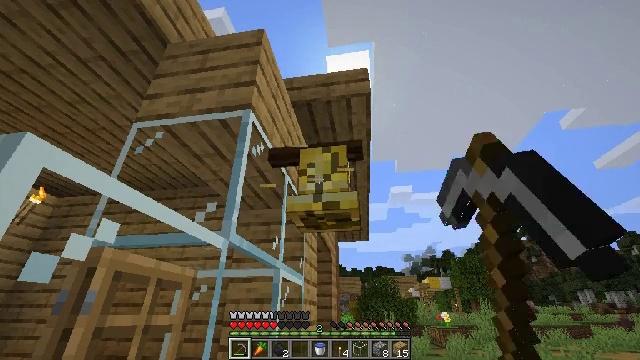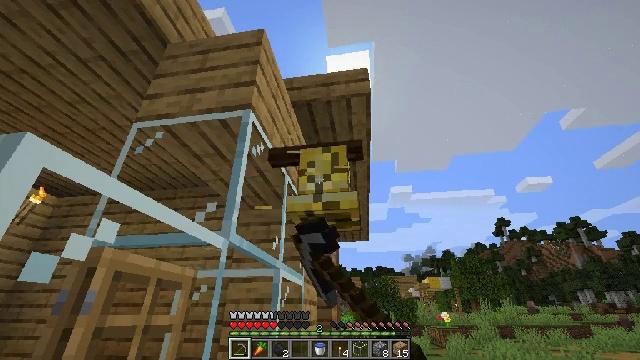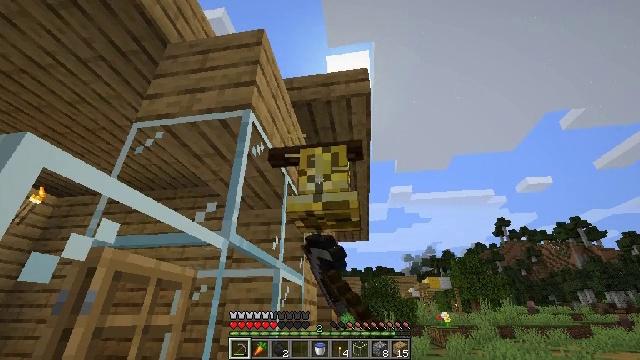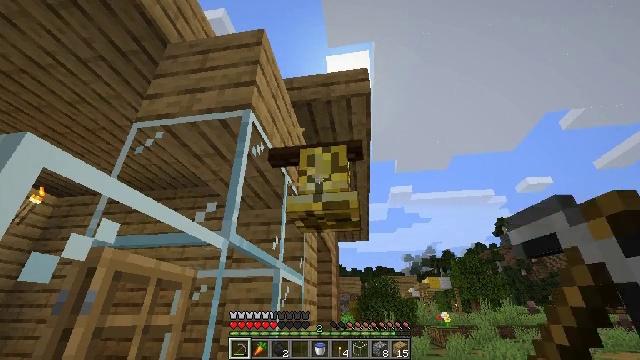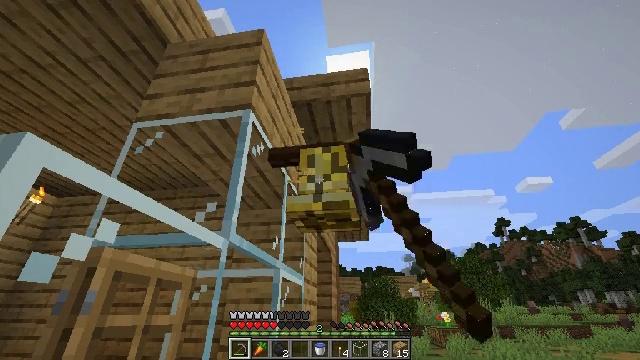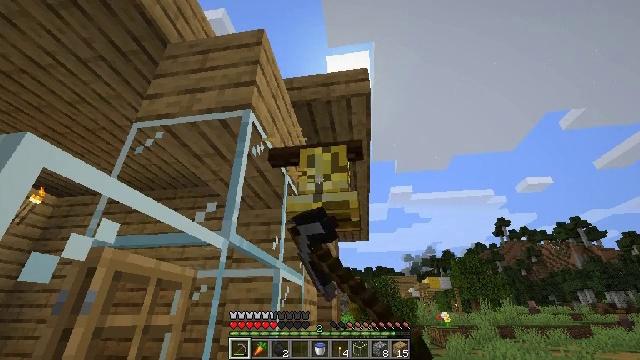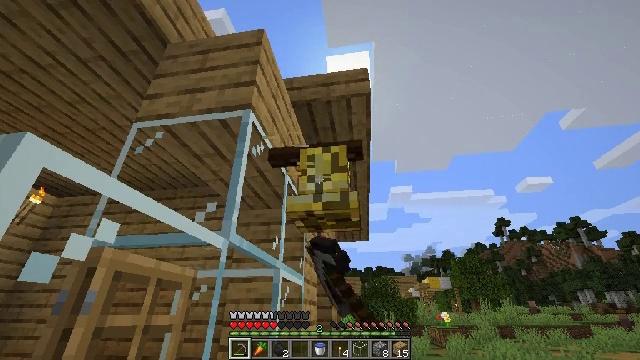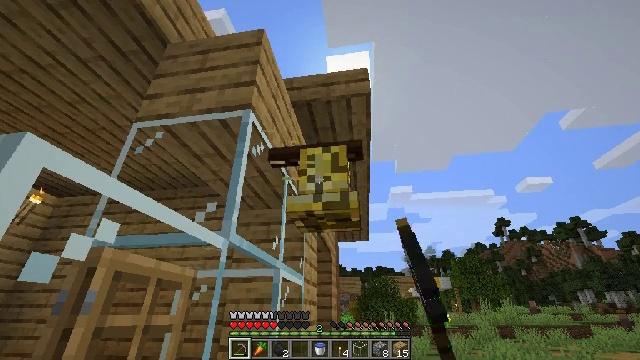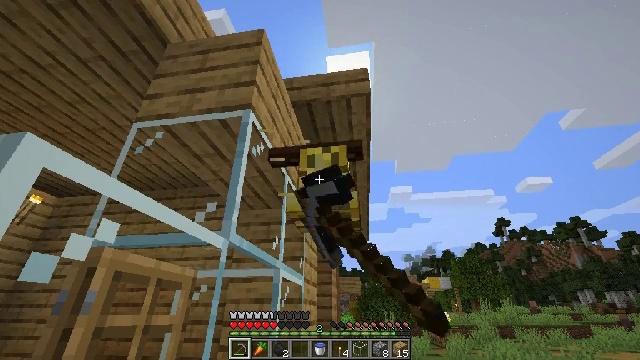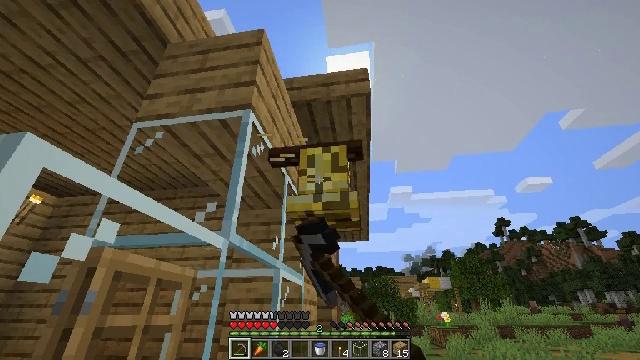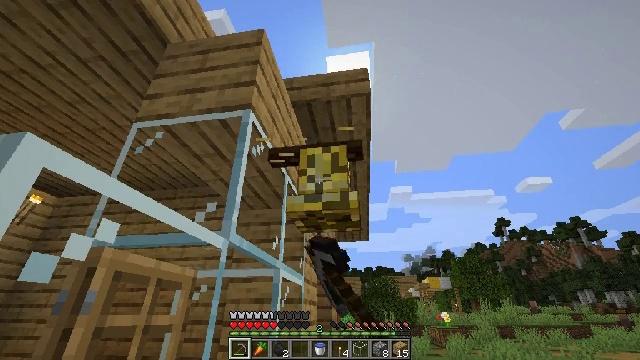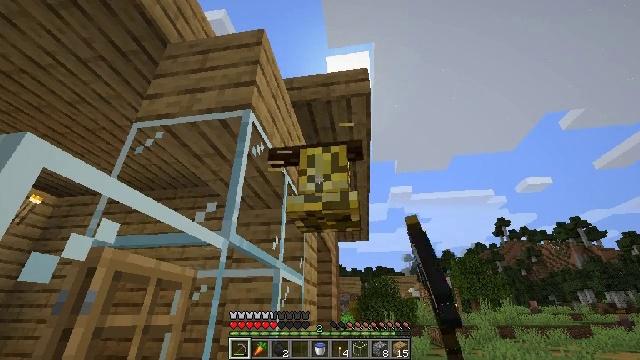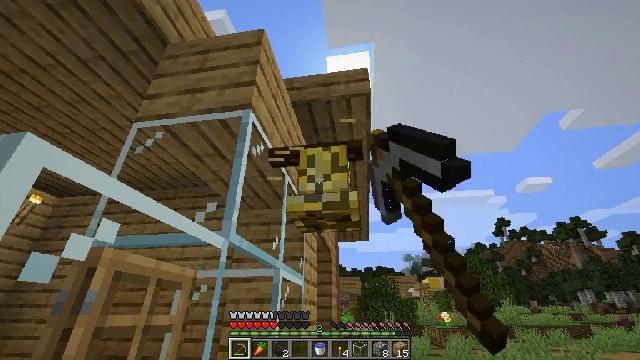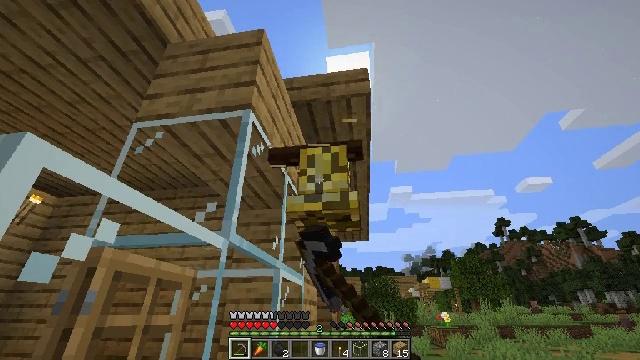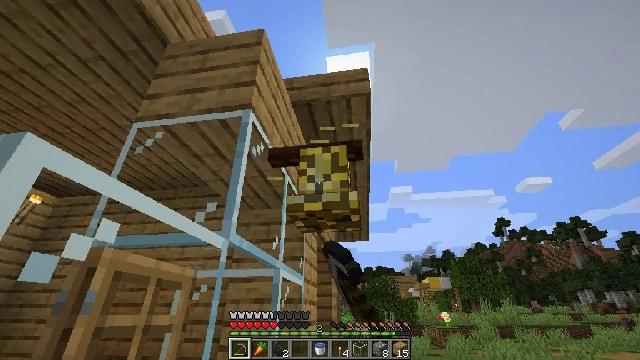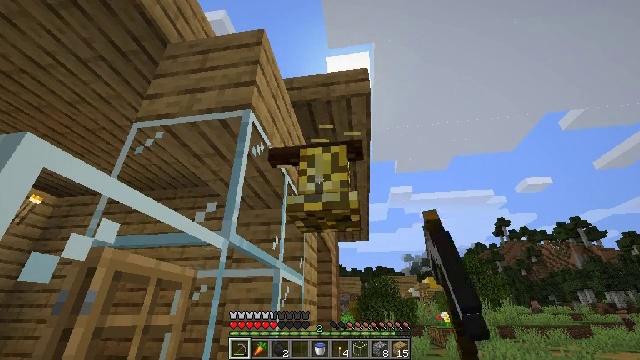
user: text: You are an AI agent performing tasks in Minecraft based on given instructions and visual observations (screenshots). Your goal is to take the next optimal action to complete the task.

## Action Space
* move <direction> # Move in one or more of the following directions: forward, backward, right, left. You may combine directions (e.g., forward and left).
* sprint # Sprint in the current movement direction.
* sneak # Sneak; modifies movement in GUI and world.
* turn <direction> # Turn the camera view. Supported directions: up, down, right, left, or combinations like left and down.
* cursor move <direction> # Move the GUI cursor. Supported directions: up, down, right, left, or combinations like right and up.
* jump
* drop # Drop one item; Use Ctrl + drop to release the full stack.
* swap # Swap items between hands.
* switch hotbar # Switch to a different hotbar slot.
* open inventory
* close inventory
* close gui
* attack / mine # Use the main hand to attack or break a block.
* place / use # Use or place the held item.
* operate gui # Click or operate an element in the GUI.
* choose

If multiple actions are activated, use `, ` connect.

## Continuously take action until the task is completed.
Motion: motion action
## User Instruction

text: Gather the bell for your inventory.
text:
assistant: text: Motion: attack / mine
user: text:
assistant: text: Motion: attack / mine
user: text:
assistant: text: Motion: attack / mine
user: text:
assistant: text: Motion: attack / mine
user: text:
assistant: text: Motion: attack / mine
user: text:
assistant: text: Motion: attack / mine
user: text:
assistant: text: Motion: attack / mine
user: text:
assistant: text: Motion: attack / mine
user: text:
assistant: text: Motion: attack / mine
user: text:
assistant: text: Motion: attack / mine
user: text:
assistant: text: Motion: attack / mine
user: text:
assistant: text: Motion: attack / mine
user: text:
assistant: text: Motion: attack / mine
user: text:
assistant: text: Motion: attack / mine
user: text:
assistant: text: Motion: attack / mine
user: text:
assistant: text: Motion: attack / mine
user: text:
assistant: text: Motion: attack / mine
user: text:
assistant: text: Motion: attack / mine
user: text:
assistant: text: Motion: attack / mine
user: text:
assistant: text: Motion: attack / mine
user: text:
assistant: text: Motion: attack / mine
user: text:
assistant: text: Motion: attack / mine
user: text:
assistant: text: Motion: attack / mine
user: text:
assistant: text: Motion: attack / mine
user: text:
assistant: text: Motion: attack / mine
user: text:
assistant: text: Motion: attack / mine
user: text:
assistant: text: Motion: attack / mine